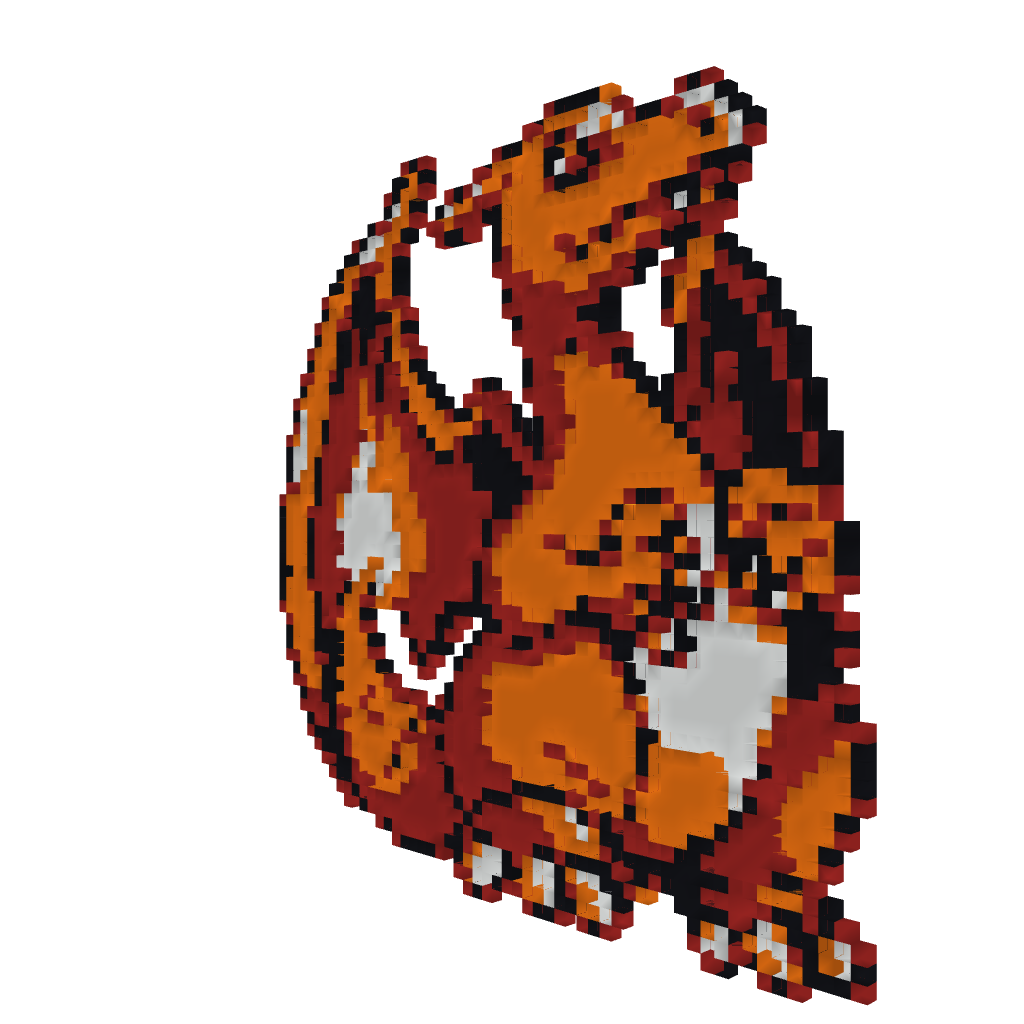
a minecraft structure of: Charizard Sprite